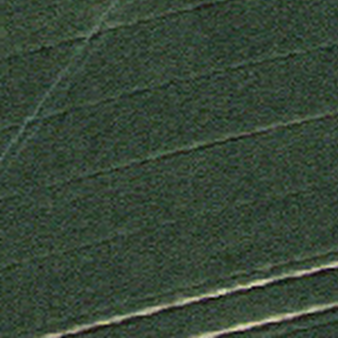
Label: other